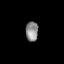
Tissue: lung
Cell type: Endothelial cells
Senescence score: 0.1761
Nuclear area (px): 244
Mean DAPI intensity: 139.041